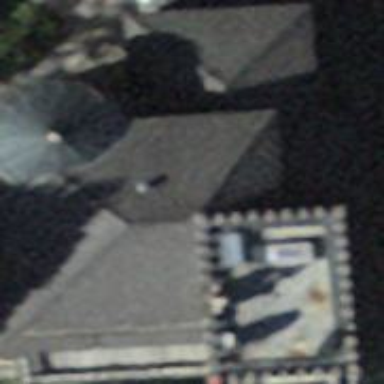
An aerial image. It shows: Building with tile roof.